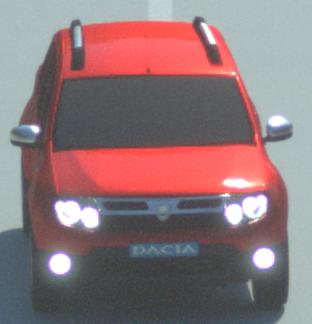
Make: Dacia
Model: Duster dCi 110 FAP
Detailed model: Duster (I)
Model produced from: 2010/06
Model produced until: 2013/11
Doors: 5
Color: red
Road condition: dry road
Daytime: morning or afternoon
Contrast: high contrast